Interaction volume radius: 5 \u00c5
Interaction volume height: 20 \u00c5
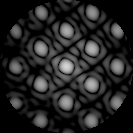
Disorder parameter: 0.07093